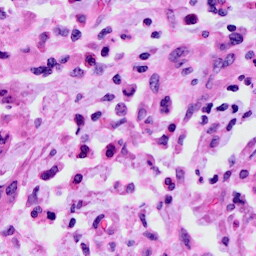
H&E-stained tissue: Cervix